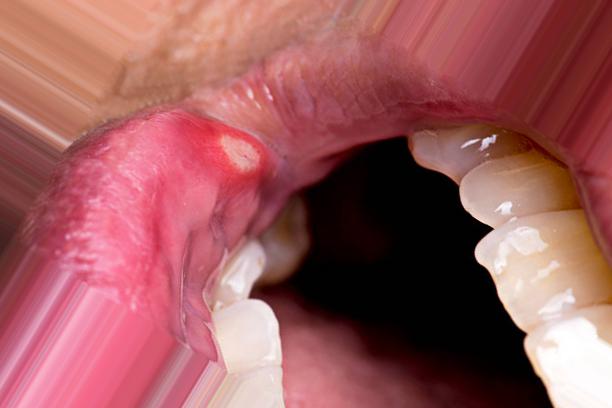
Condition: Mouth Ulcer